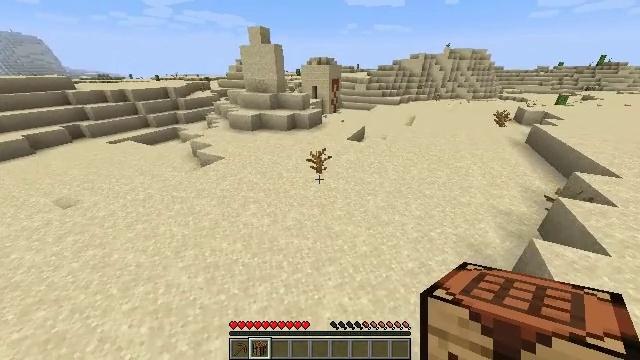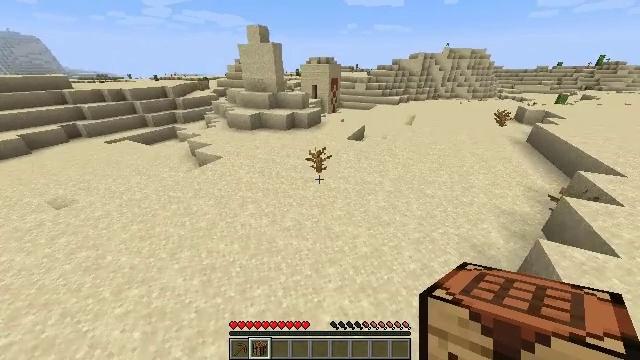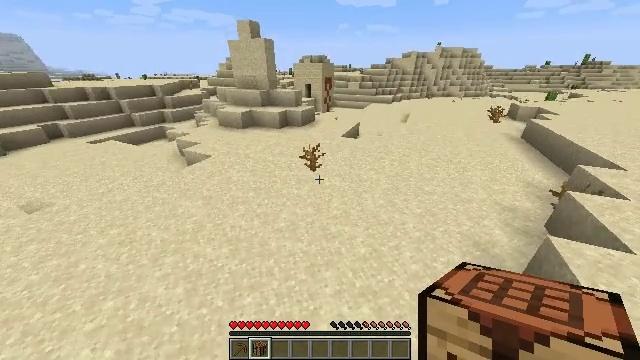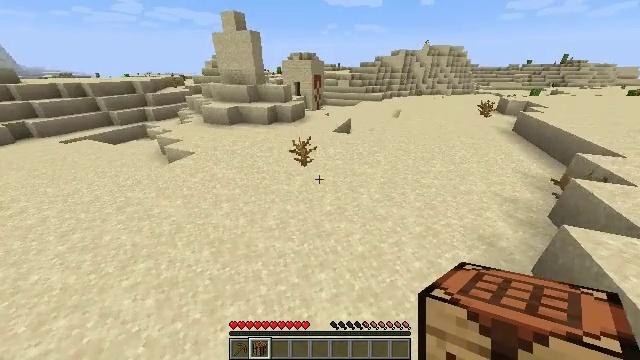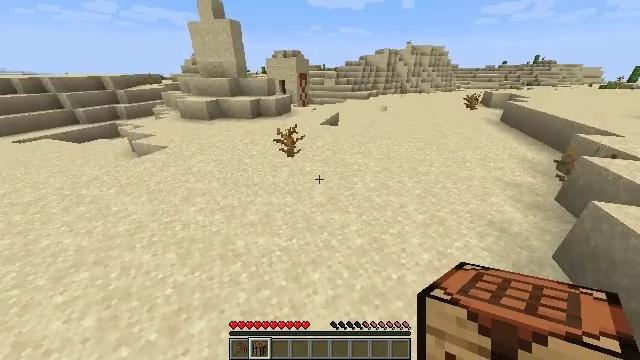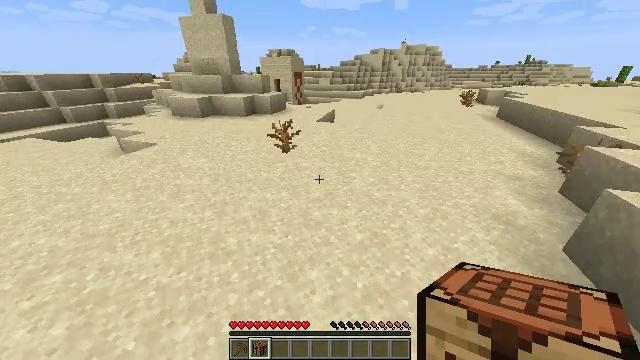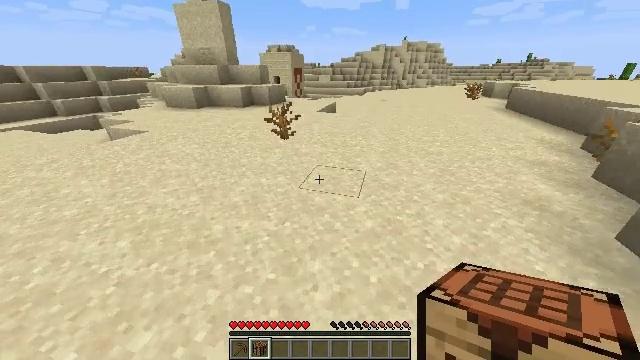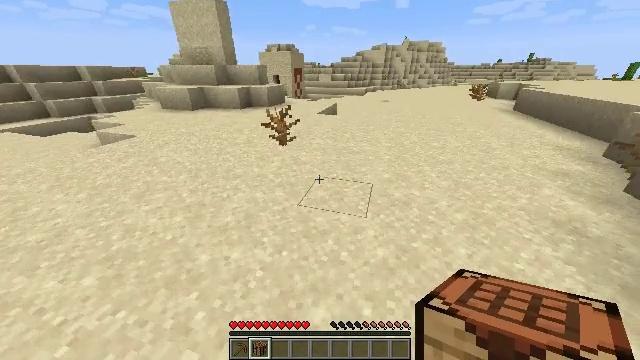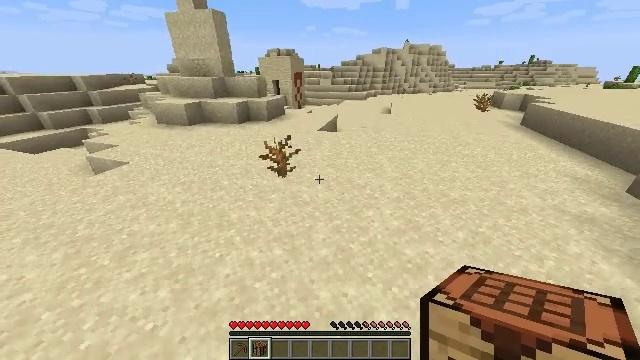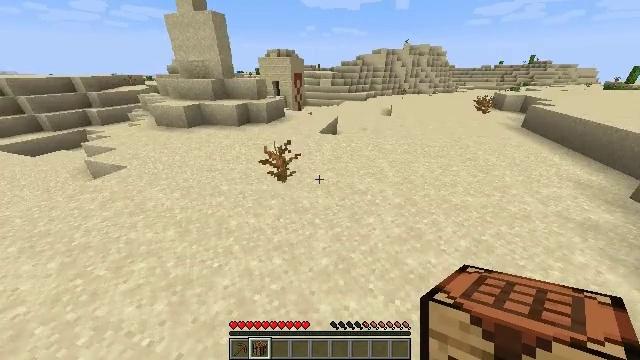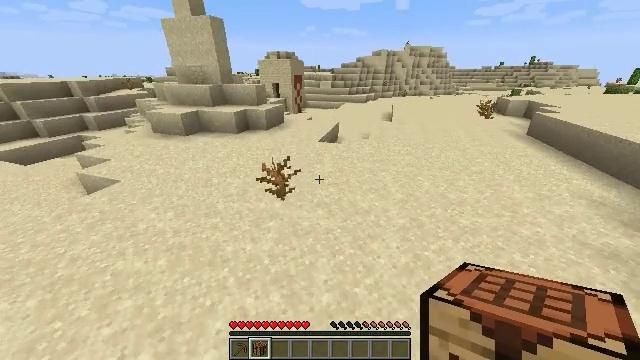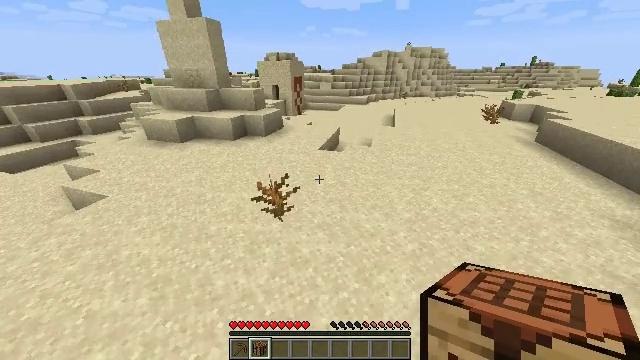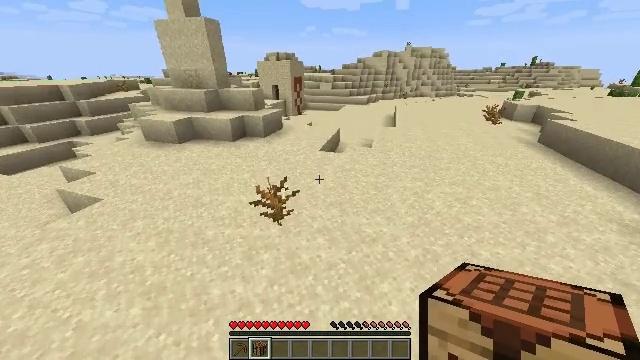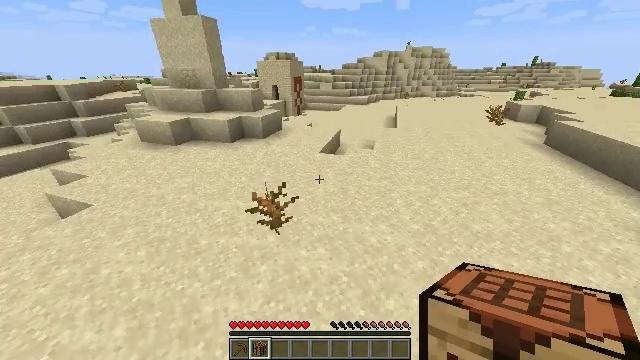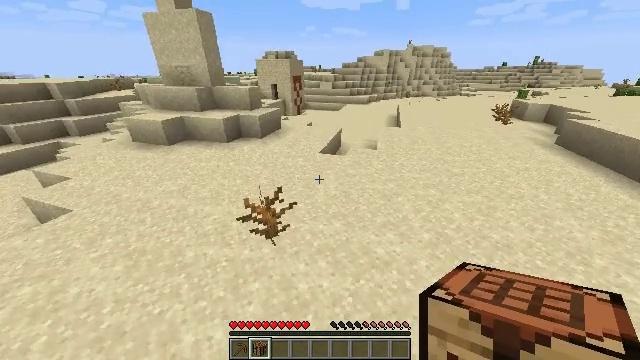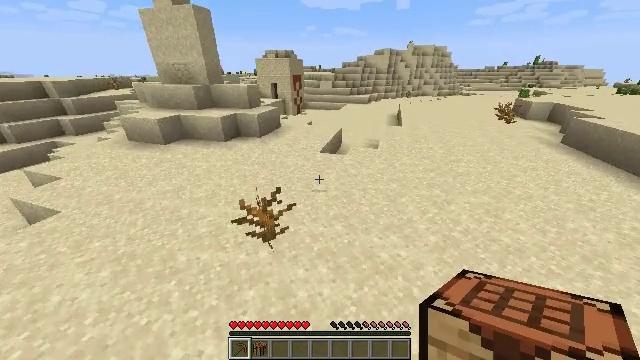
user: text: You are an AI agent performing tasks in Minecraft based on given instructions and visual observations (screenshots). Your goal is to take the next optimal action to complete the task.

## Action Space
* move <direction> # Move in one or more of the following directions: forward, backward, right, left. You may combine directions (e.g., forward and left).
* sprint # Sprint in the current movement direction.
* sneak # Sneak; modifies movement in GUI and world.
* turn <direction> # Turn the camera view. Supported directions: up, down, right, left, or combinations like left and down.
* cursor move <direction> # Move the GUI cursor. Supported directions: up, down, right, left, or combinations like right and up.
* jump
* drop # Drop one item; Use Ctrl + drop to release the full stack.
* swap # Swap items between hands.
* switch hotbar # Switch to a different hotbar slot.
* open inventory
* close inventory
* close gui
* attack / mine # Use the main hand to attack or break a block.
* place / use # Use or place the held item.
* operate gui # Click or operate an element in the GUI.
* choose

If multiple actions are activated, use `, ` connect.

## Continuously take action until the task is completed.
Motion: motion action
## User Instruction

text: Gather orange terracotta blocks.
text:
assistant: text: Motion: move forward, sprint, jump
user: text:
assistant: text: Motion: move forward, sprint, turn right, jump
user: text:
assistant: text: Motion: move forward, sprint, turn right, jump
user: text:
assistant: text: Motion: move forward, sprint, turn right, jump
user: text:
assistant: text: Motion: move forward, sprint, turn right, jump
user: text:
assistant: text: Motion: move forward, sprint, jump
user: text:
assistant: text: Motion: move forward, sprint, jump
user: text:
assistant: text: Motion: move forward, sprint, jump
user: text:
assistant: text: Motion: move forward, sprint, jump
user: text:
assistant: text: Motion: move forward, sprint, jump
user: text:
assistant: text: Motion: move forward, sprint, jump
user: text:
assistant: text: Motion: move forward, sprint, jump
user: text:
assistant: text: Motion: move forward, sprint, jump
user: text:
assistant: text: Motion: move forward, sprint, jump
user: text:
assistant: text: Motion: move forward, sprint, jump, switch to hotbar 1
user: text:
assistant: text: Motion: move forward, sprint, switch to hotbar 1
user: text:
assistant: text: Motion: move forward, sprint, switch to hotbar 1
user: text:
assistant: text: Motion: move forward, sprint, switch to hotbar 1
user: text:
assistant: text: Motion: move forward, sprint
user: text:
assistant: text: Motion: move forward, sprint
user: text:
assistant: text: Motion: move forward, sprint, turn left
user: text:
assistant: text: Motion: move forward, sprint, turn left
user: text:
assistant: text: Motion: move forward, sprint, turn left
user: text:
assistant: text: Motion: move forward, sprint
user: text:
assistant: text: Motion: move forward, sprint, turn up
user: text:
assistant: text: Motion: move forward, sprint
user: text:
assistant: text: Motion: move forward, sprint, jump
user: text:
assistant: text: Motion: move forward, sprint, jump
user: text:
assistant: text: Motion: move forward, sprint, turn right and up, jump
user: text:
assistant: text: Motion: move forward, sprint, jump